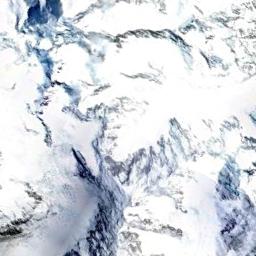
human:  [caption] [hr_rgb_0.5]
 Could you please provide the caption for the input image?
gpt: A lot of snow is on the snowberg .

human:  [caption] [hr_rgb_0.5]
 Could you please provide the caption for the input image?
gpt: The snowberg is covered with glaciers .

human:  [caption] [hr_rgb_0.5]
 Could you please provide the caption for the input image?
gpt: A snow-covered mountain covered in large areas .

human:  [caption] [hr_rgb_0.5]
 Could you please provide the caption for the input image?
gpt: The snow berg is full of white snow .

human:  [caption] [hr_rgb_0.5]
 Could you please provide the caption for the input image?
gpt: There are full of snow on the snowberg .